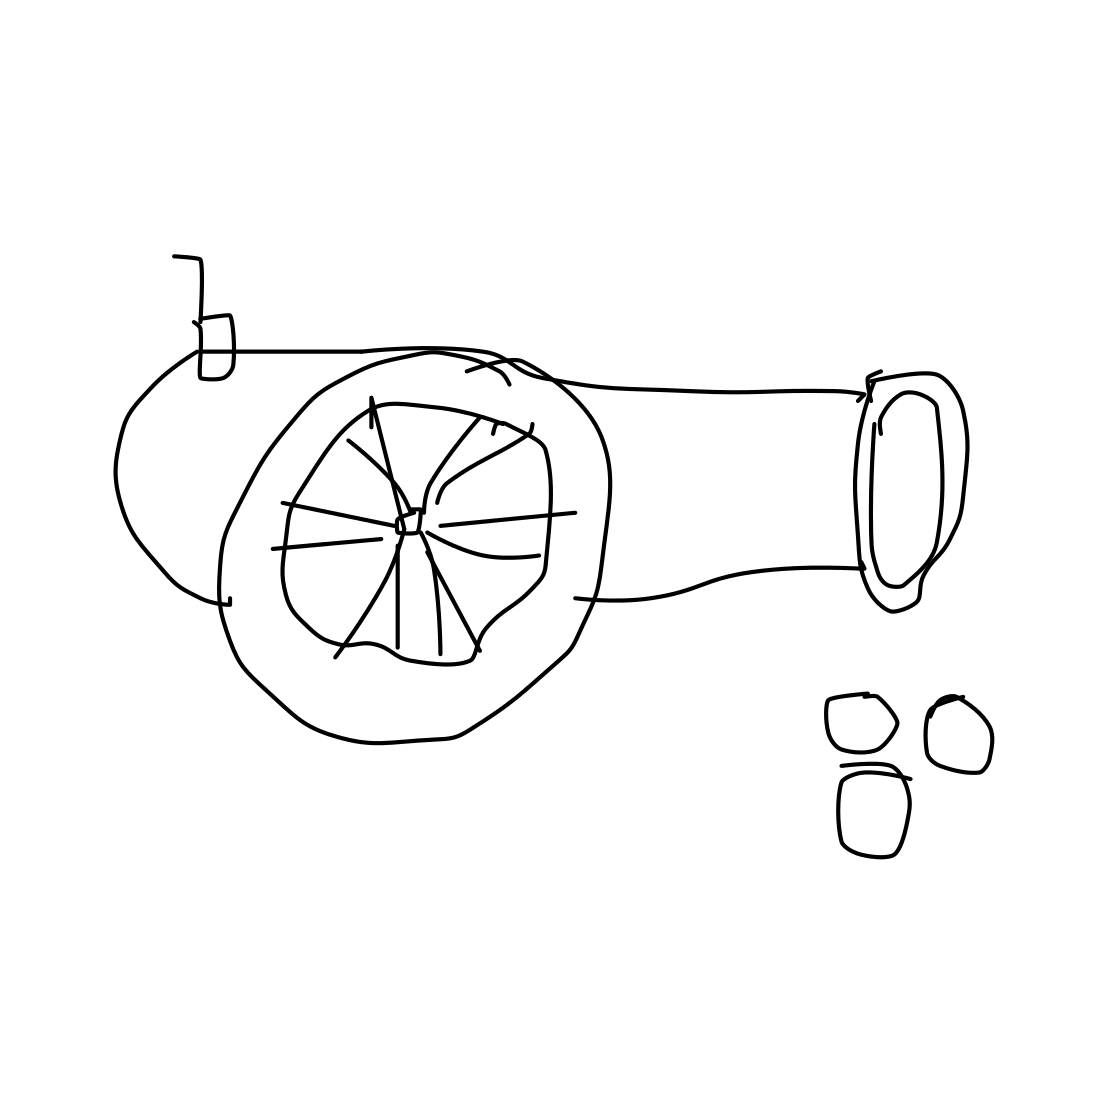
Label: cannon